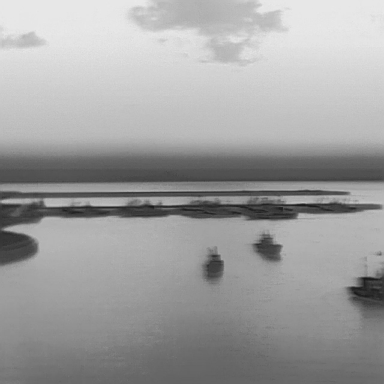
There are seven bulk_carriers in the infrared image.